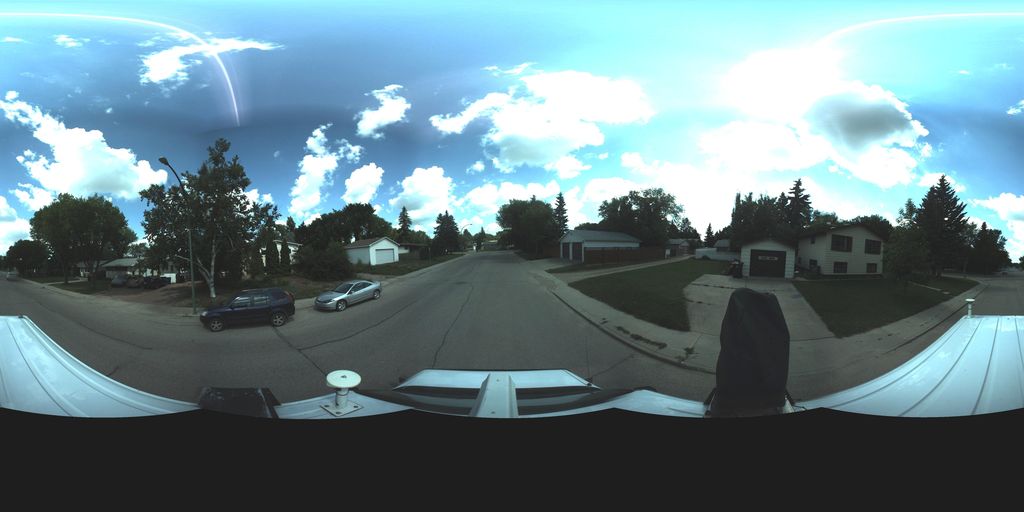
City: saskatoon